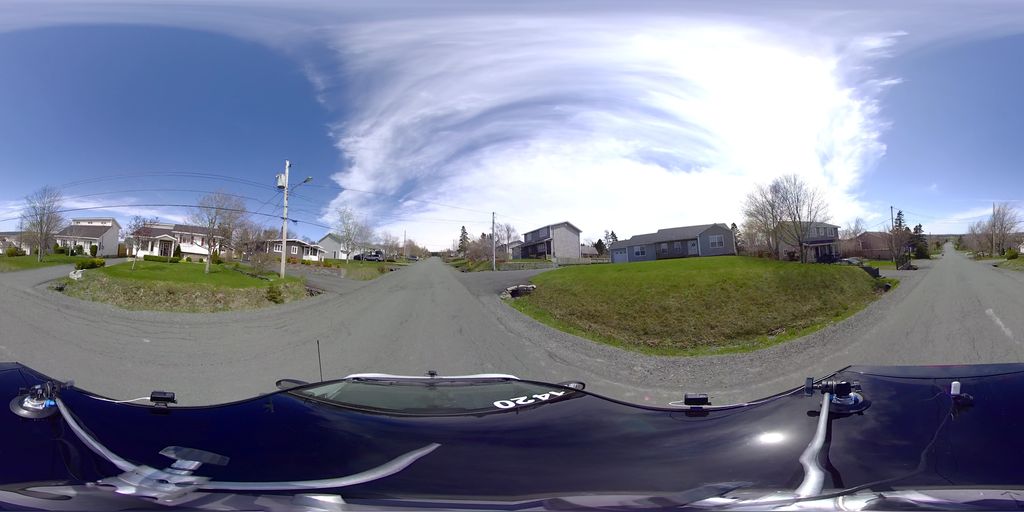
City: st_johns